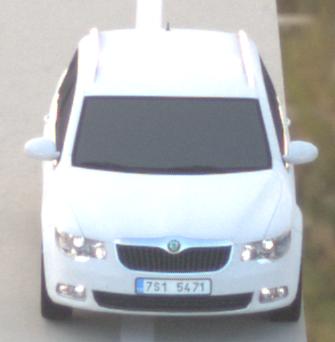
Make: Skoda
Model: Superb Combi 1.4 TSI
Detailed model: Superb (II) Combi
Model produced from: 2010/01
Model produced until: 2011/10
Doors: 5
Color: white
Road condition: dry road
Daytime: sunrise or sunset
Contrast: medium contrast